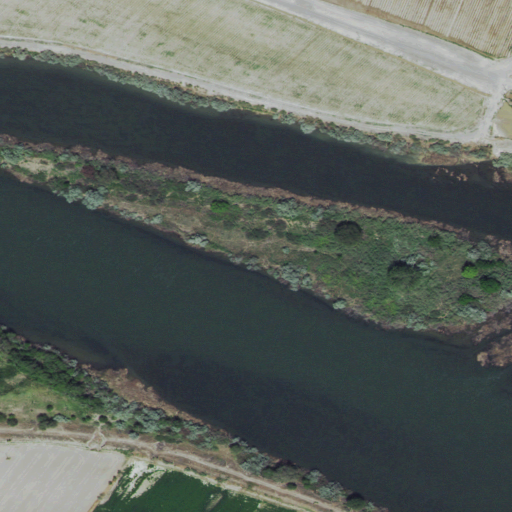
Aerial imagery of island in Idaho named Current Island containing open water, cultivated crops, herbaceous wetlands, and grassland